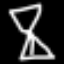
Label: hourglass